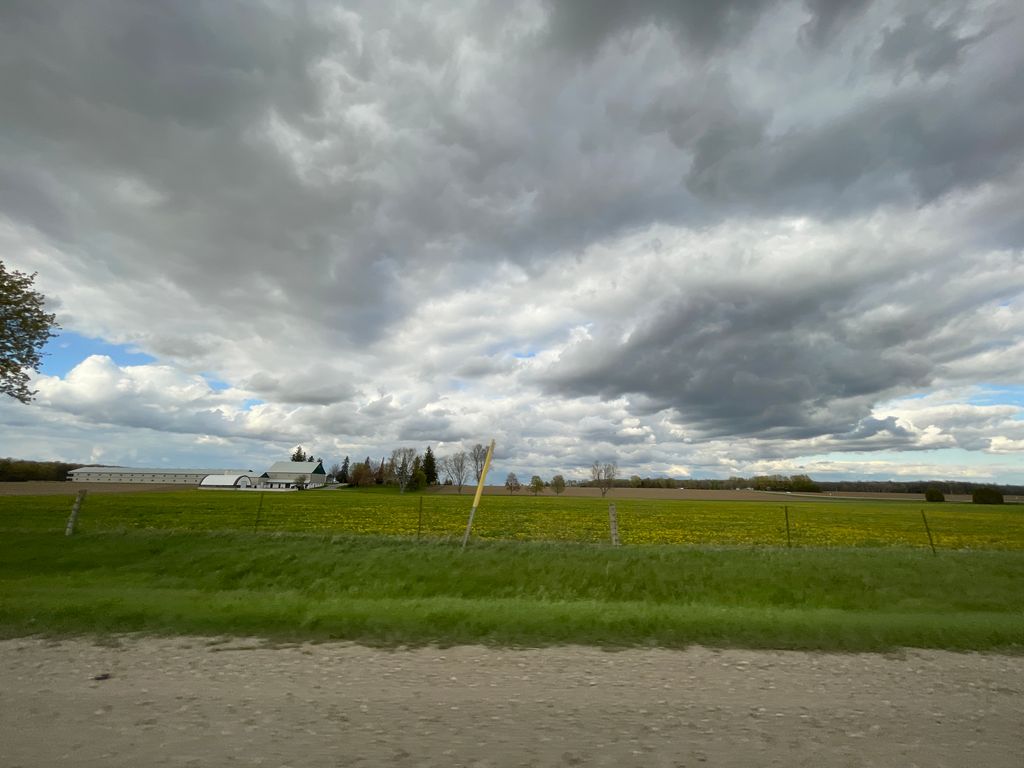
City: kitchener-waterloo